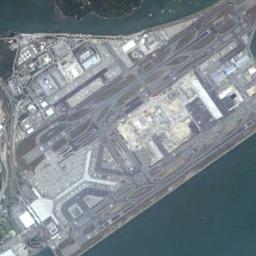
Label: airport